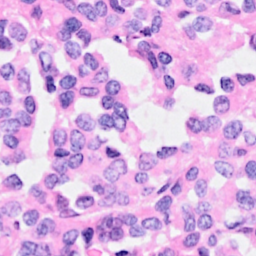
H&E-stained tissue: Breast